Question: Does anyone know a framework or any way to make a datepicker like this?

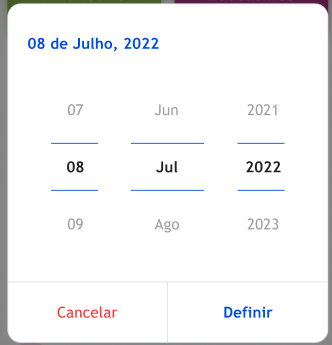
Answer: It looks very common with holo date picker so you can try <URL>
<URL>